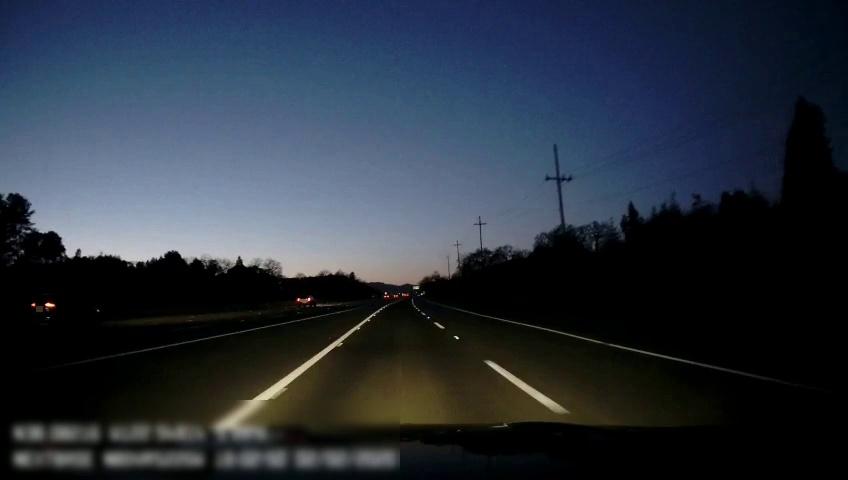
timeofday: Dusk/Dawn/Twilight
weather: Other
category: Drivable Space
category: Vehicles | SUV
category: Vehicles | SUV
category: Lanes | Alternate Lane
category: Lanes | Alternate Lane
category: Lanes | Alternate Lane
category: Lanes | Alternate Lane
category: Lanes | Alternate Lane
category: Lanes | Alternate Lane
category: Lanes | Alternate Lane